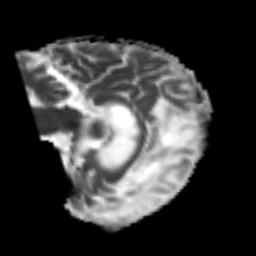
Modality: MD
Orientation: sagittal
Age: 73
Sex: male
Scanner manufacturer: siemens
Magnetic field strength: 3 T
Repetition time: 4.999 s
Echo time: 0.07946 s